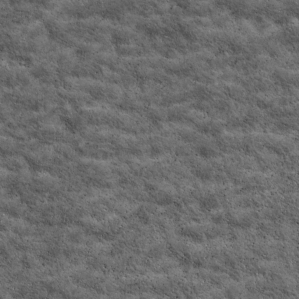
Label: non_frost